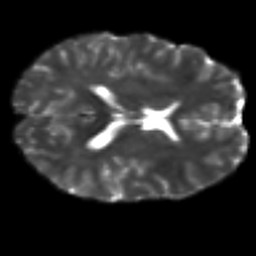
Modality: T2w
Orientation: axial
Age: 24
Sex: male
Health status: healthy
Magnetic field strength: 3 T
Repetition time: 7 s
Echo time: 0.0926 s